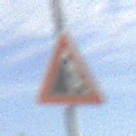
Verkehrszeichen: SteinschlagLinks
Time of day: MorningAfternoon
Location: Outdoor (Suburban)
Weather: PartlyCloudy
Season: NotSpecified
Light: Natural